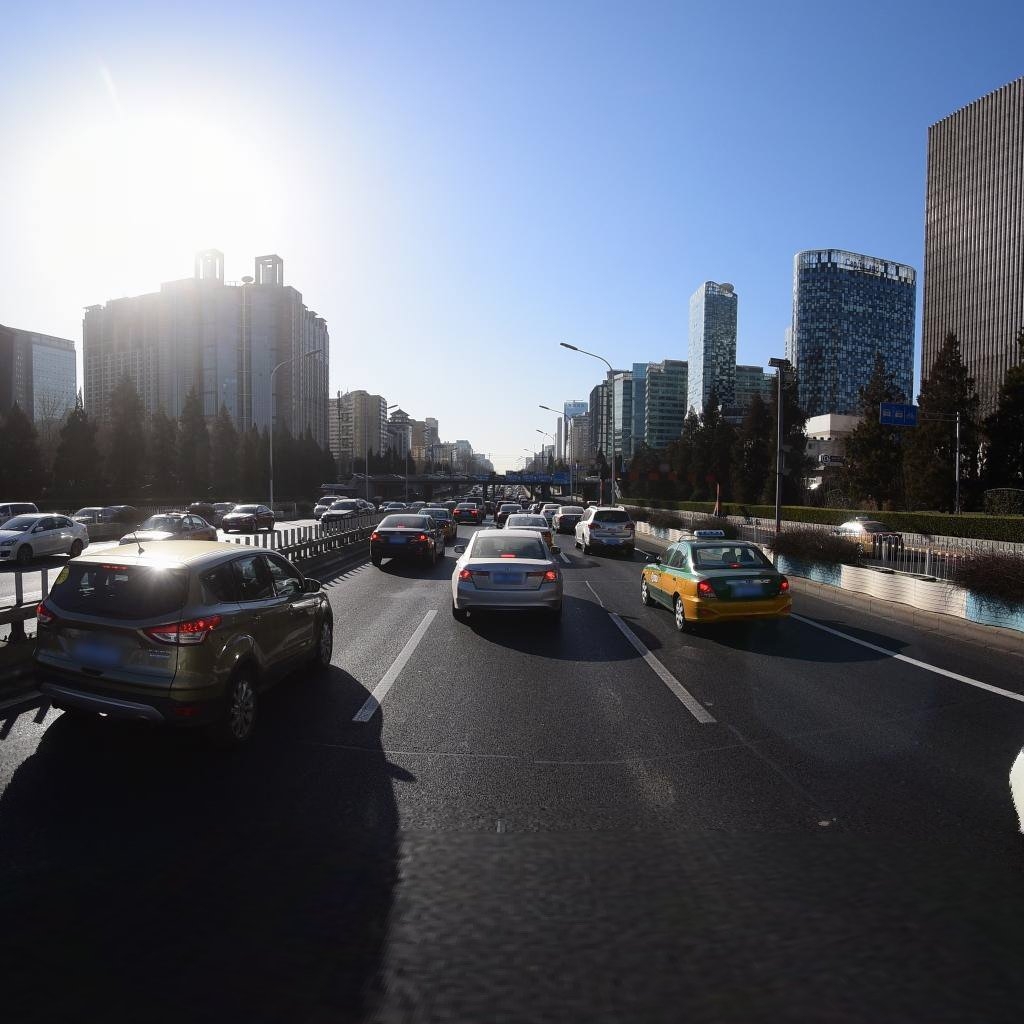
Region: Dongcheng
Road damage annotations: longitudinal patch, transverse patch, longitudinal patch, transverse patch